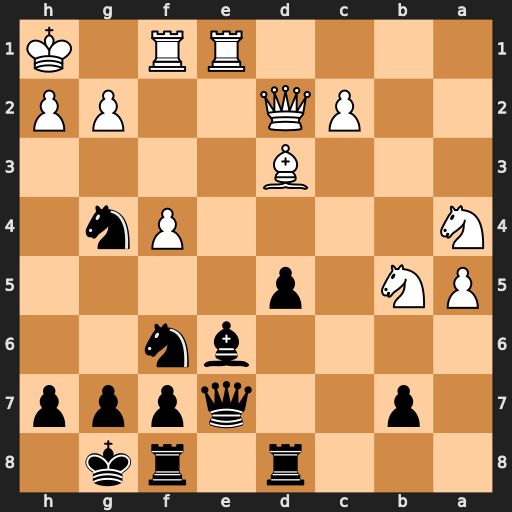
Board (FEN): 3r1rk1/1p2qppp/4bn2/PN1p4/N4Pn1/3B4/2PQ2PP/4RR1K
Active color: b
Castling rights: -
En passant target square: -
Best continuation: Ne4 Bxe4 dxe4